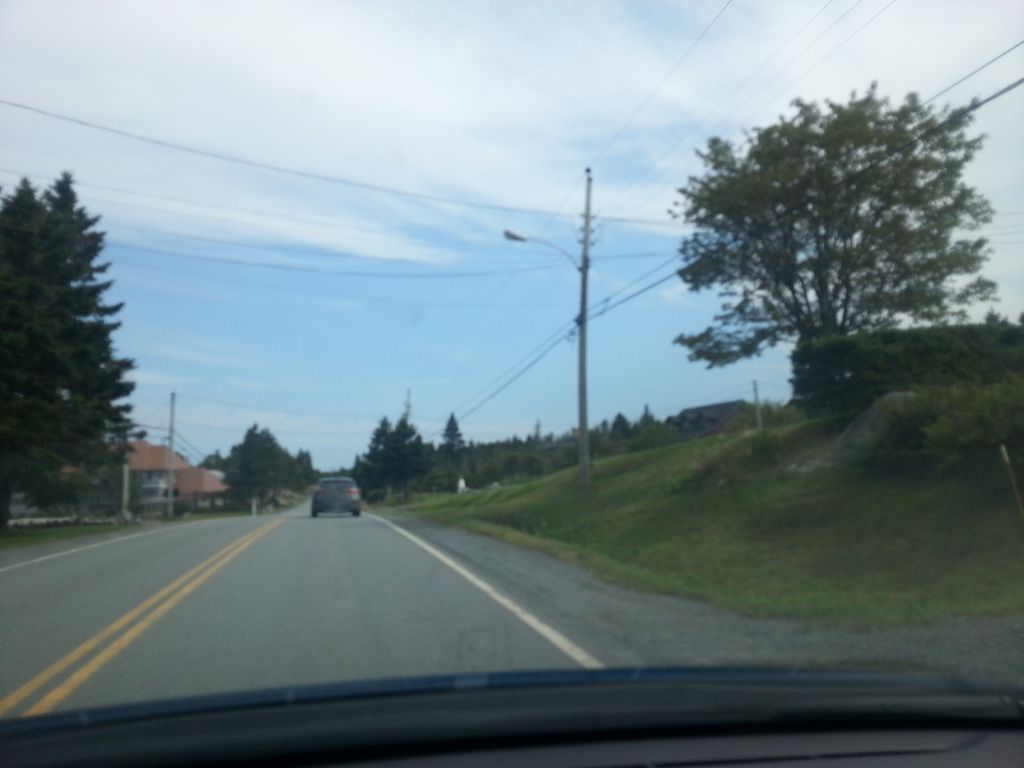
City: halifax